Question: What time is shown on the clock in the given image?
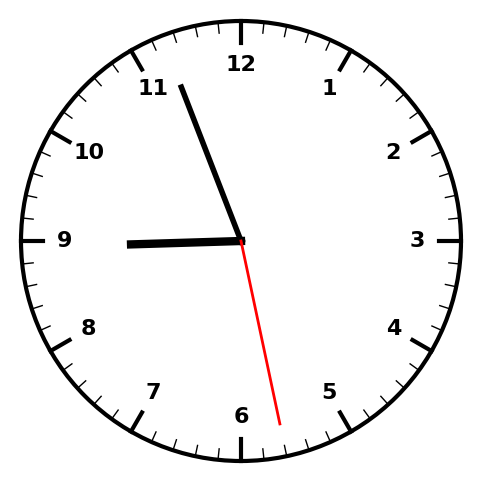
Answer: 08:56:28